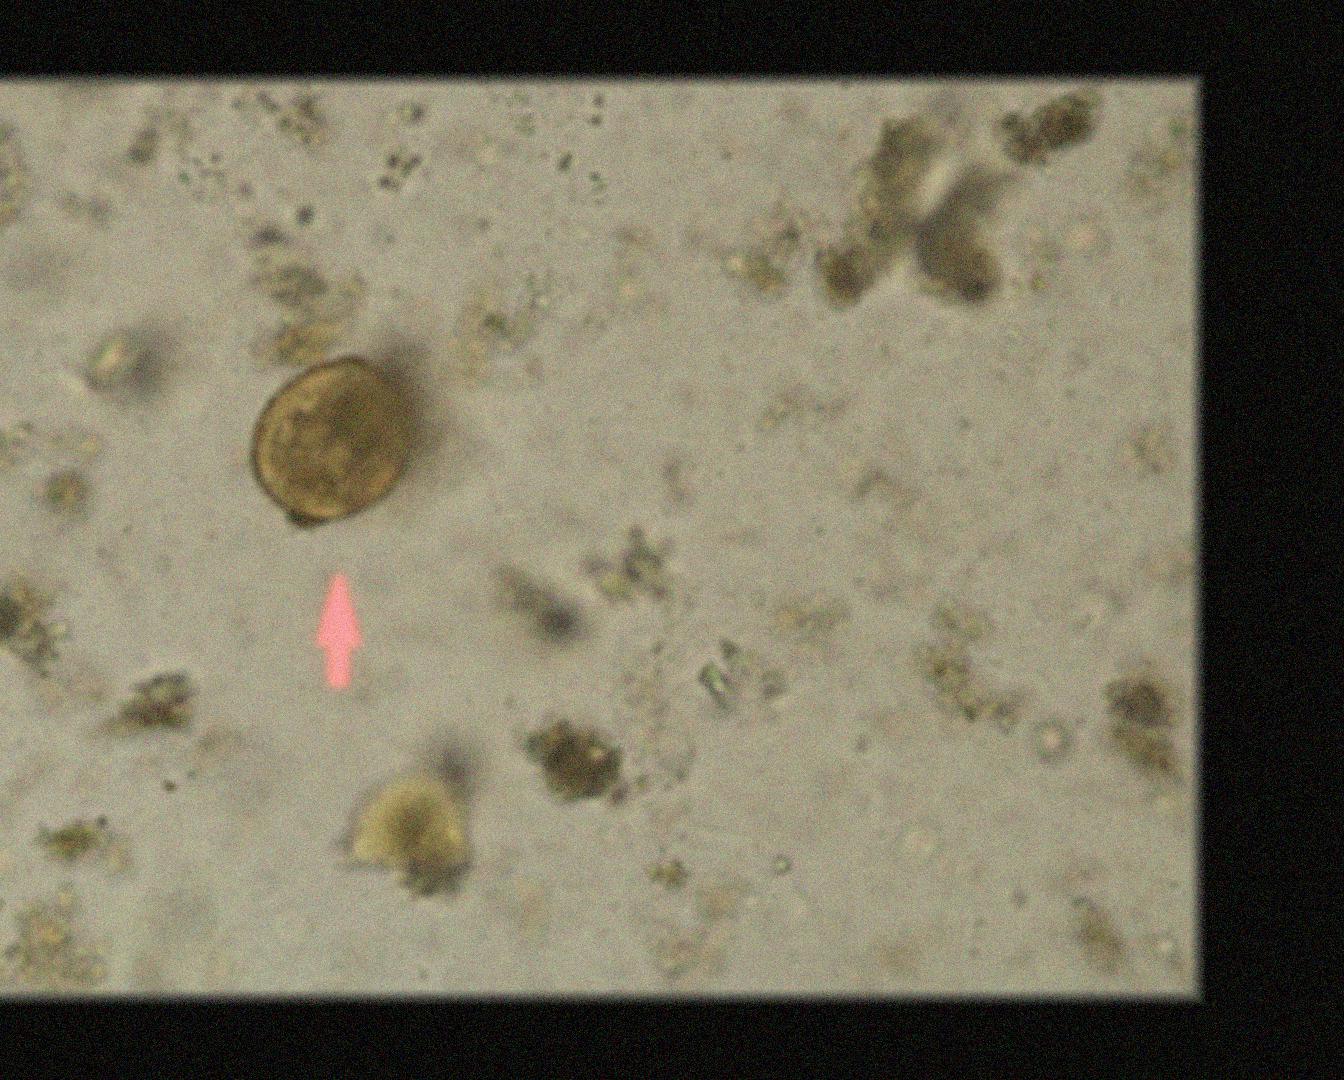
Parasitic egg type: Ascaris lumbricoides